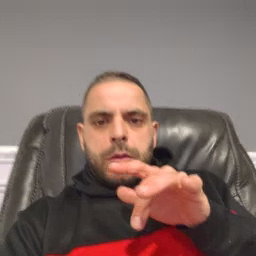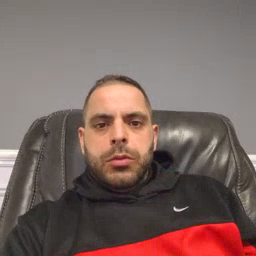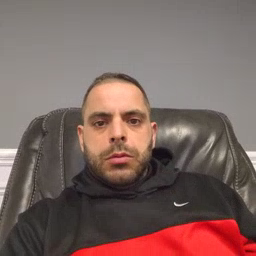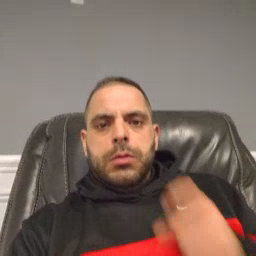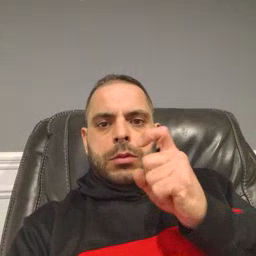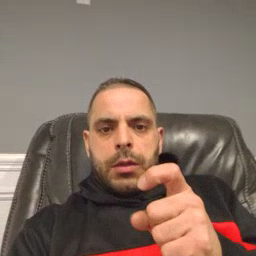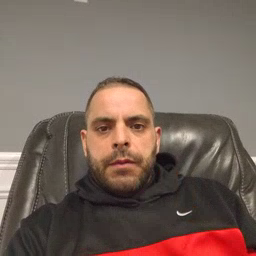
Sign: give